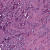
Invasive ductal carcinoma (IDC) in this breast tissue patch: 1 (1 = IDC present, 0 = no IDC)